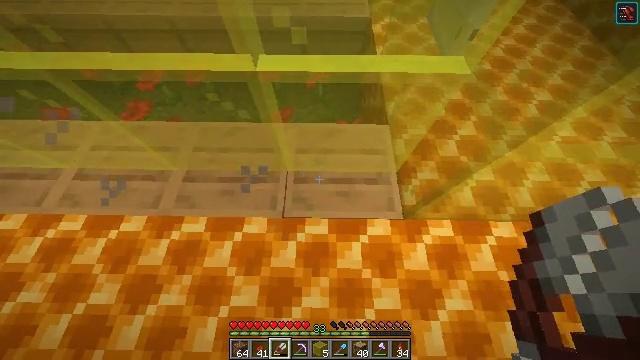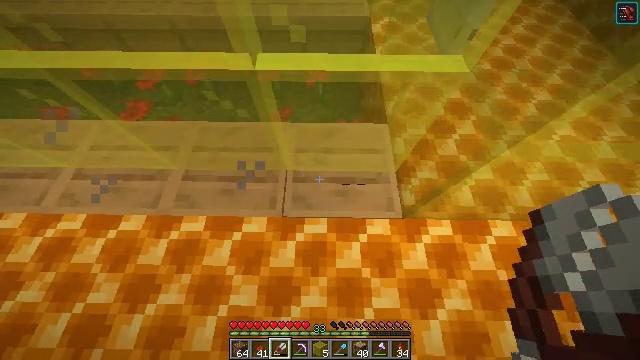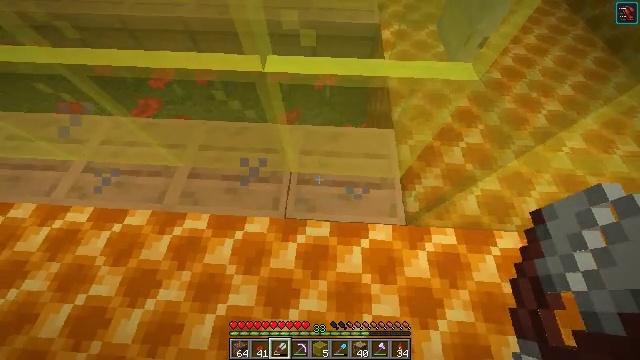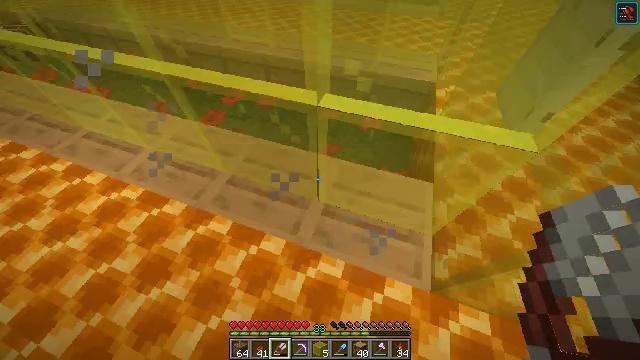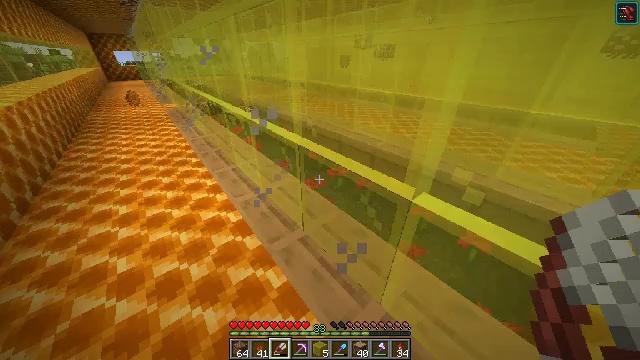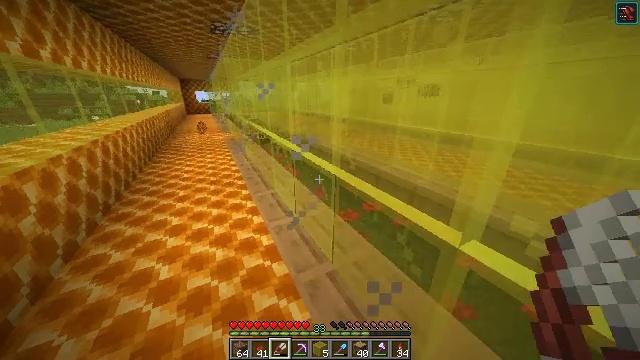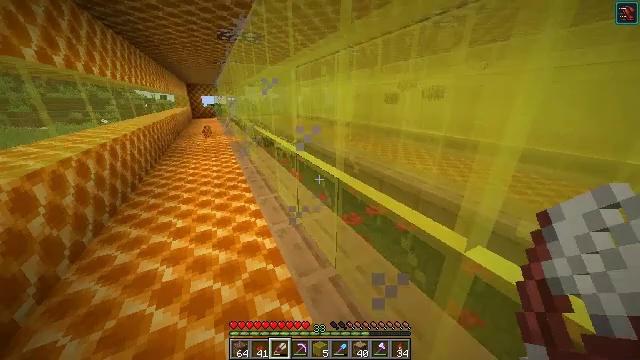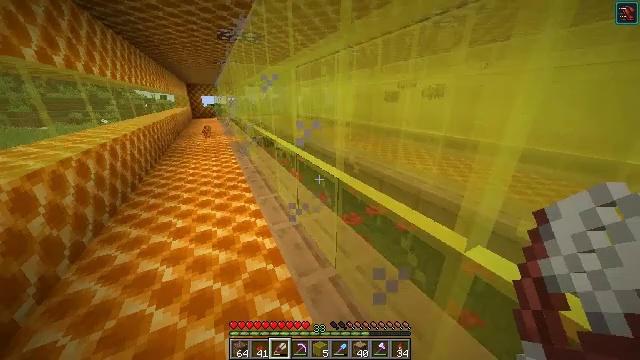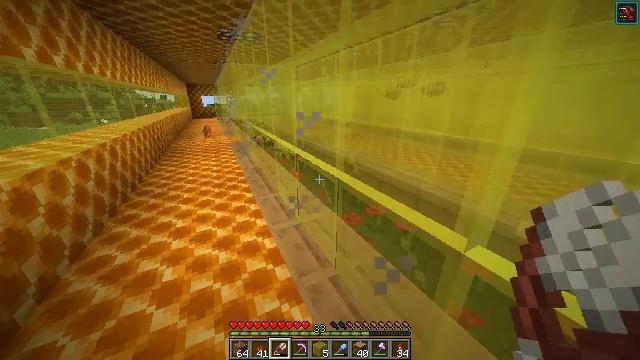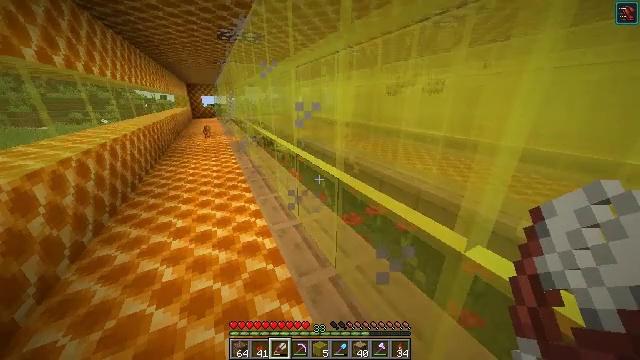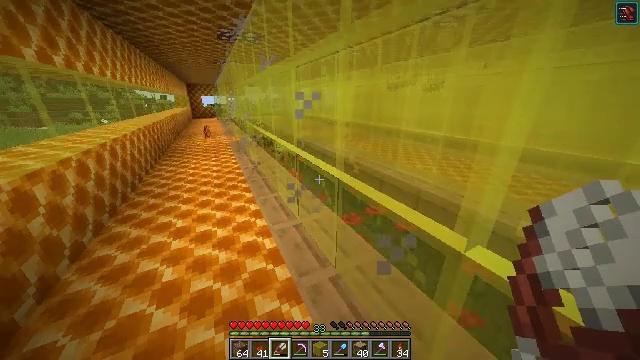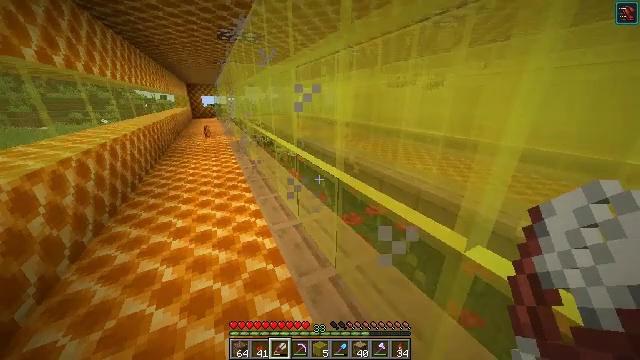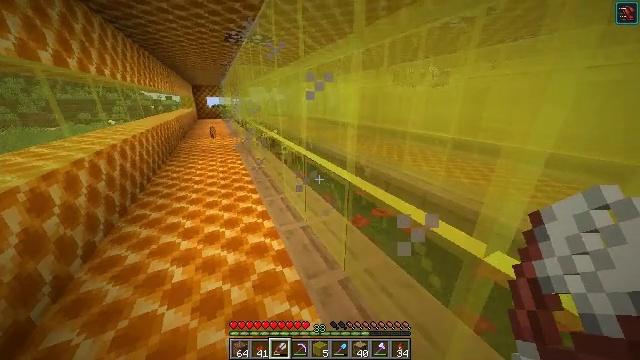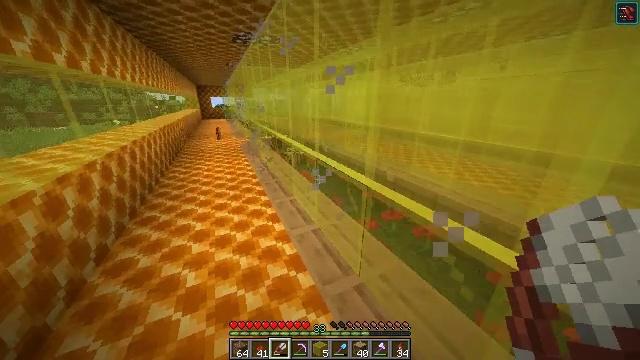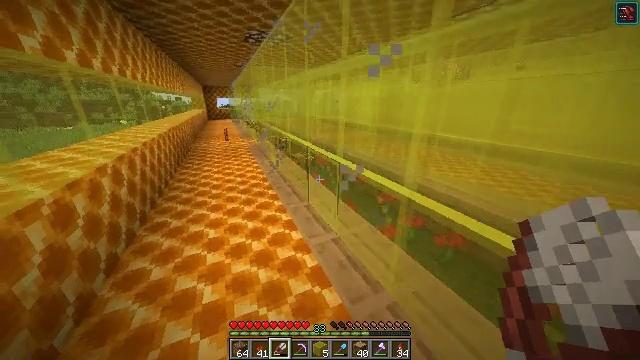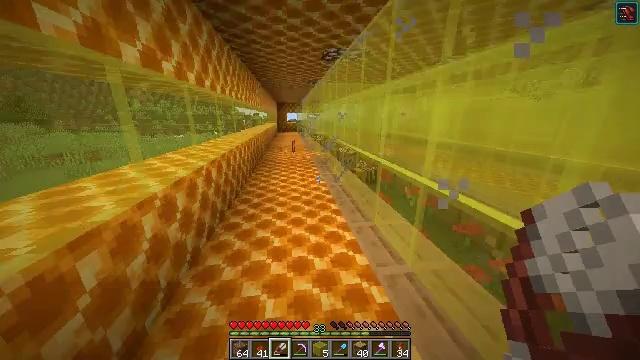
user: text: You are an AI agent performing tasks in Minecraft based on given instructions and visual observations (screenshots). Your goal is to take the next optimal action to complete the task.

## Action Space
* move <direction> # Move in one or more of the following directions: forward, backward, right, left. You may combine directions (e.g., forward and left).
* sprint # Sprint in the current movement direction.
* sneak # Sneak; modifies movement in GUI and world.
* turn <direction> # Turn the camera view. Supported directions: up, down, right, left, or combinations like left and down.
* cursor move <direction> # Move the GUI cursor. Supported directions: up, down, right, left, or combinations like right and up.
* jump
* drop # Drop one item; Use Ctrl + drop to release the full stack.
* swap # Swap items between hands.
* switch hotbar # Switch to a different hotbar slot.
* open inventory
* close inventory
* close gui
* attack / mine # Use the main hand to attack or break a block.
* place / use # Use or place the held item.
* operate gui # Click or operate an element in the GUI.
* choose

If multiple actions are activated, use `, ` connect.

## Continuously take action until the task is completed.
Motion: motion action
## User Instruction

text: Use 4 honeycombs to craft a honeycomb block.
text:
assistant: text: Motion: no_op
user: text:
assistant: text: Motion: turn left
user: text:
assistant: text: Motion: turn left and up
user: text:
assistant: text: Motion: turn left and up
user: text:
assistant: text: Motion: turn left and up
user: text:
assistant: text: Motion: turn left and up
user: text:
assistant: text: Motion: no_op
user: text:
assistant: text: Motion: no_op
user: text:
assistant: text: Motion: no_op
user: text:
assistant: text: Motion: no_op
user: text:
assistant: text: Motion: no_op
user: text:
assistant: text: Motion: move left
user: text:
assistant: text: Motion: move forward and move left
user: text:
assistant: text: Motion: move forward and move left
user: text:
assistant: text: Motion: move forward and move left, turn left and up
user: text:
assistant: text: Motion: move forward, turn left and up
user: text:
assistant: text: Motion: move forward
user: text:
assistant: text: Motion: move forward
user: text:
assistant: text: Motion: move forward
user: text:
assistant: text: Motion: move forward
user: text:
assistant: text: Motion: move forward, turn right and up
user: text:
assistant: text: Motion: move forward, turn right and up
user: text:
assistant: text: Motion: move forward
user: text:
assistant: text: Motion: move forward
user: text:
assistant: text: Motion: move forward
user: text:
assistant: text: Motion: move forward
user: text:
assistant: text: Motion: move forward
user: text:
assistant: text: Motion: move forward
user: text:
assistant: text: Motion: move forward, turn down
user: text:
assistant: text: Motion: move forward, turn down